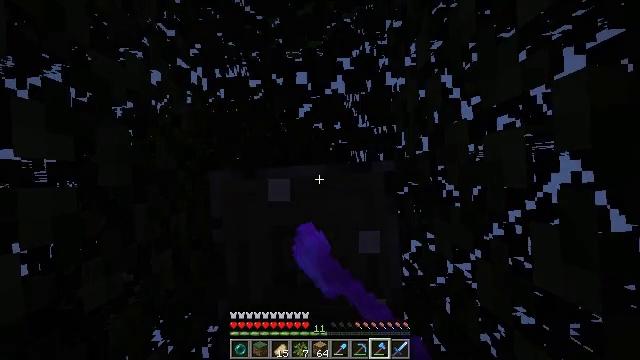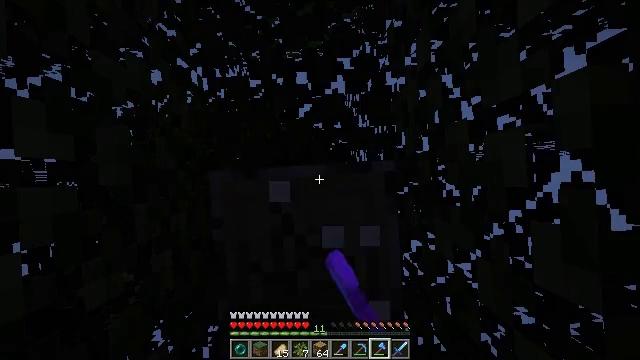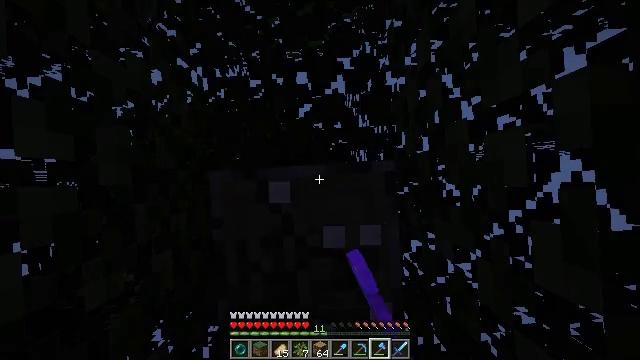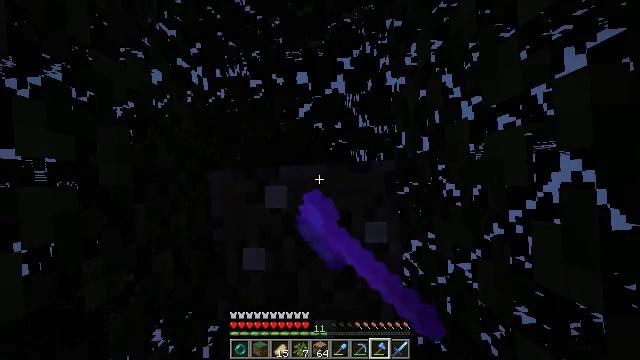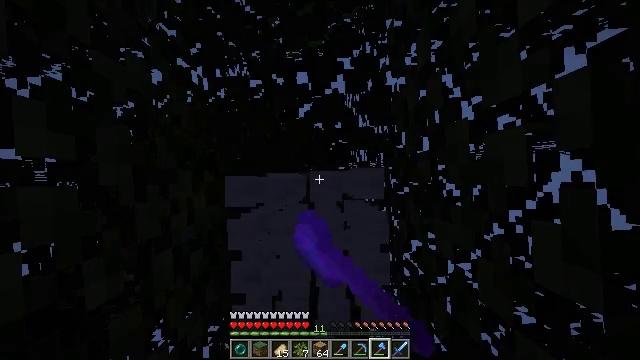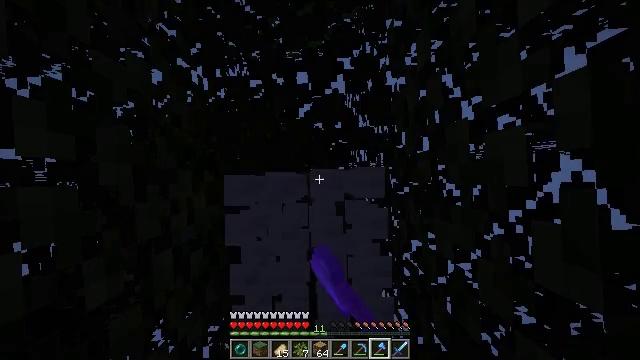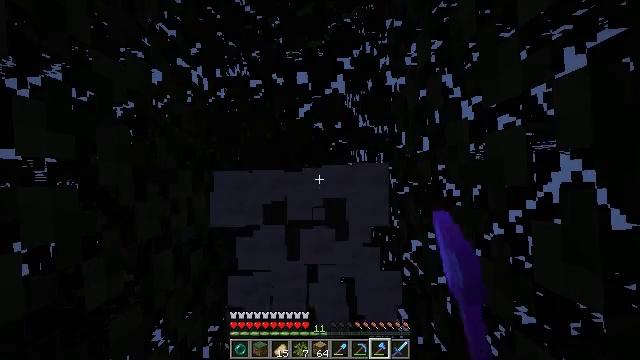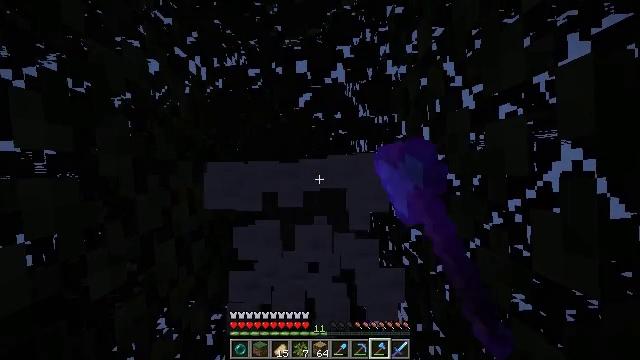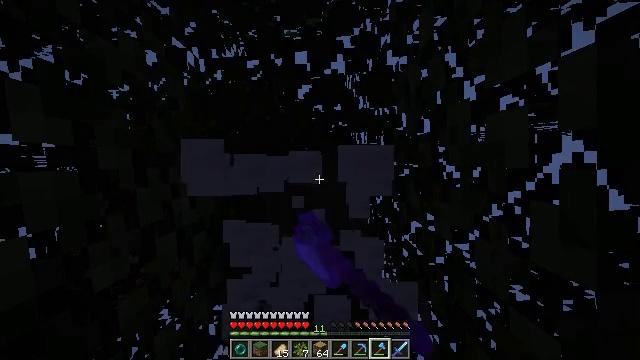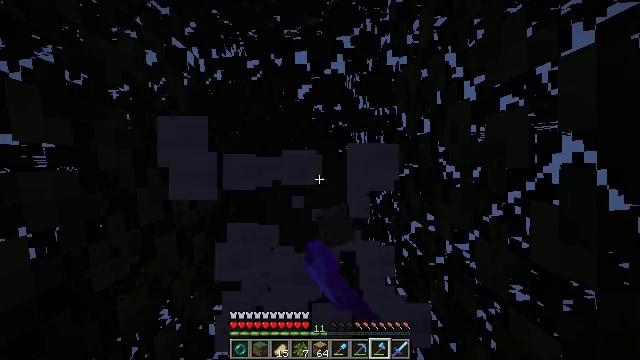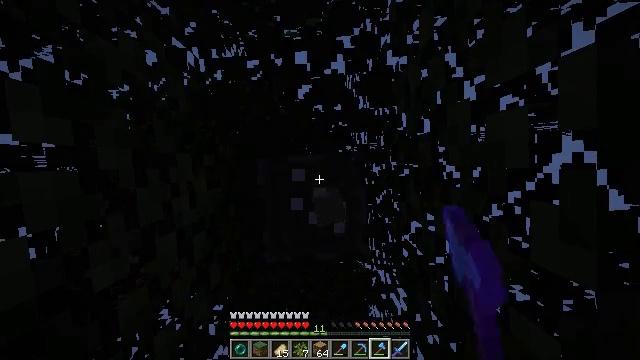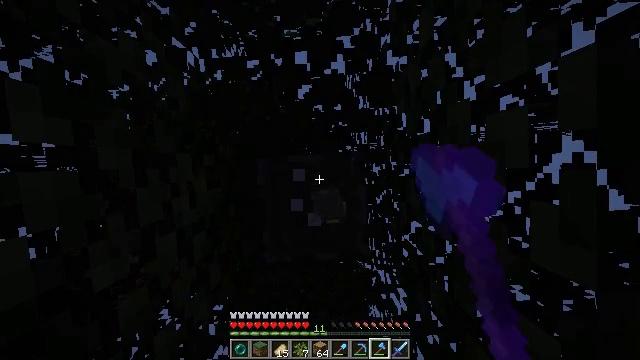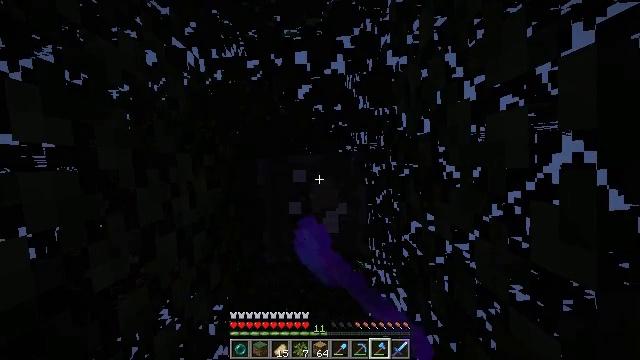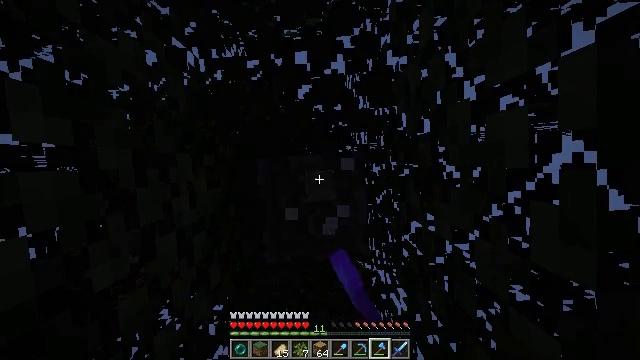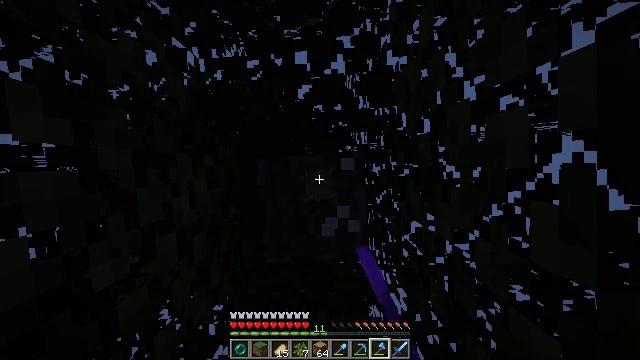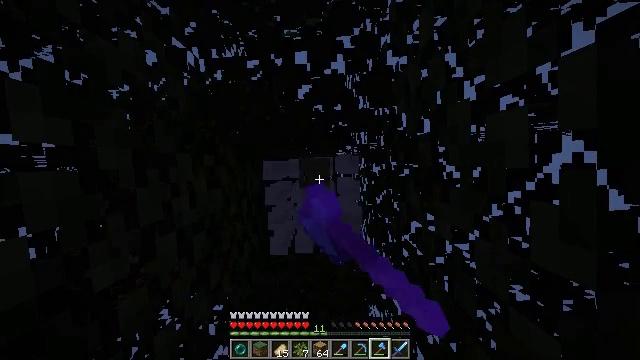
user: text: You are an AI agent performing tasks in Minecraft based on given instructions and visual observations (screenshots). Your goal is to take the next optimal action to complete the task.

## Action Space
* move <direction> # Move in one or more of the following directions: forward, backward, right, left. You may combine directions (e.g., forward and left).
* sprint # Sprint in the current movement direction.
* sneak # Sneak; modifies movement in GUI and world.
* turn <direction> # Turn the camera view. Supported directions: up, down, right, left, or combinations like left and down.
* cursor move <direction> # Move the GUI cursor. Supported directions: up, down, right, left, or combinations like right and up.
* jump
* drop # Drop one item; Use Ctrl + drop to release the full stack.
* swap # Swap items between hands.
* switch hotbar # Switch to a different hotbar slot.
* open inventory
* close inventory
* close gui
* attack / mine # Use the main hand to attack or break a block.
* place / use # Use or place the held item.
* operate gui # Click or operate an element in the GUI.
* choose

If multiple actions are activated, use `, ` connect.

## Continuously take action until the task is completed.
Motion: motion action
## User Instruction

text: Harvest birch logs from birch trees.
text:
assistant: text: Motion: attack / mine
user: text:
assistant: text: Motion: attack / mine
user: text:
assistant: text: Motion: attack / mine
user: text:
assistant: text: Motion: attack / mine
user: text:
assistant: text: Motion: attack / mine
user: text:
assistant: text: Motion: attack / mine
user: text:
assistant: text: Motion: turn down, attack / mine
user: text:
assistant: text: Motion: turn down, attack / mine
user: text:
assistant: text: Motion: attack / mine
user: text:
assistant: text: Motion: attack / mine
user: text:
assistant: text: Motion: attack / mine
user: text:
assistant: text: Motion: attack / mine
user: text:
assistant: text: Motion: attack / mine
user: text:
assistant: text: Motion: attack / mine
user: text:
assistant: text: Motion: attack / mine
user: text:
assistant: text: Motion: attack / mine
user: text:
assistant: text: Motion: attack / mine
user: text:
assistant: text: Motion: attack / mine
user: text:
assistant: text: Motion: attack / mine
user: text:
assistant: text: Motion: attack / mine
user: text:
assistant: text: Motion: attack / mine